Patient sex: M
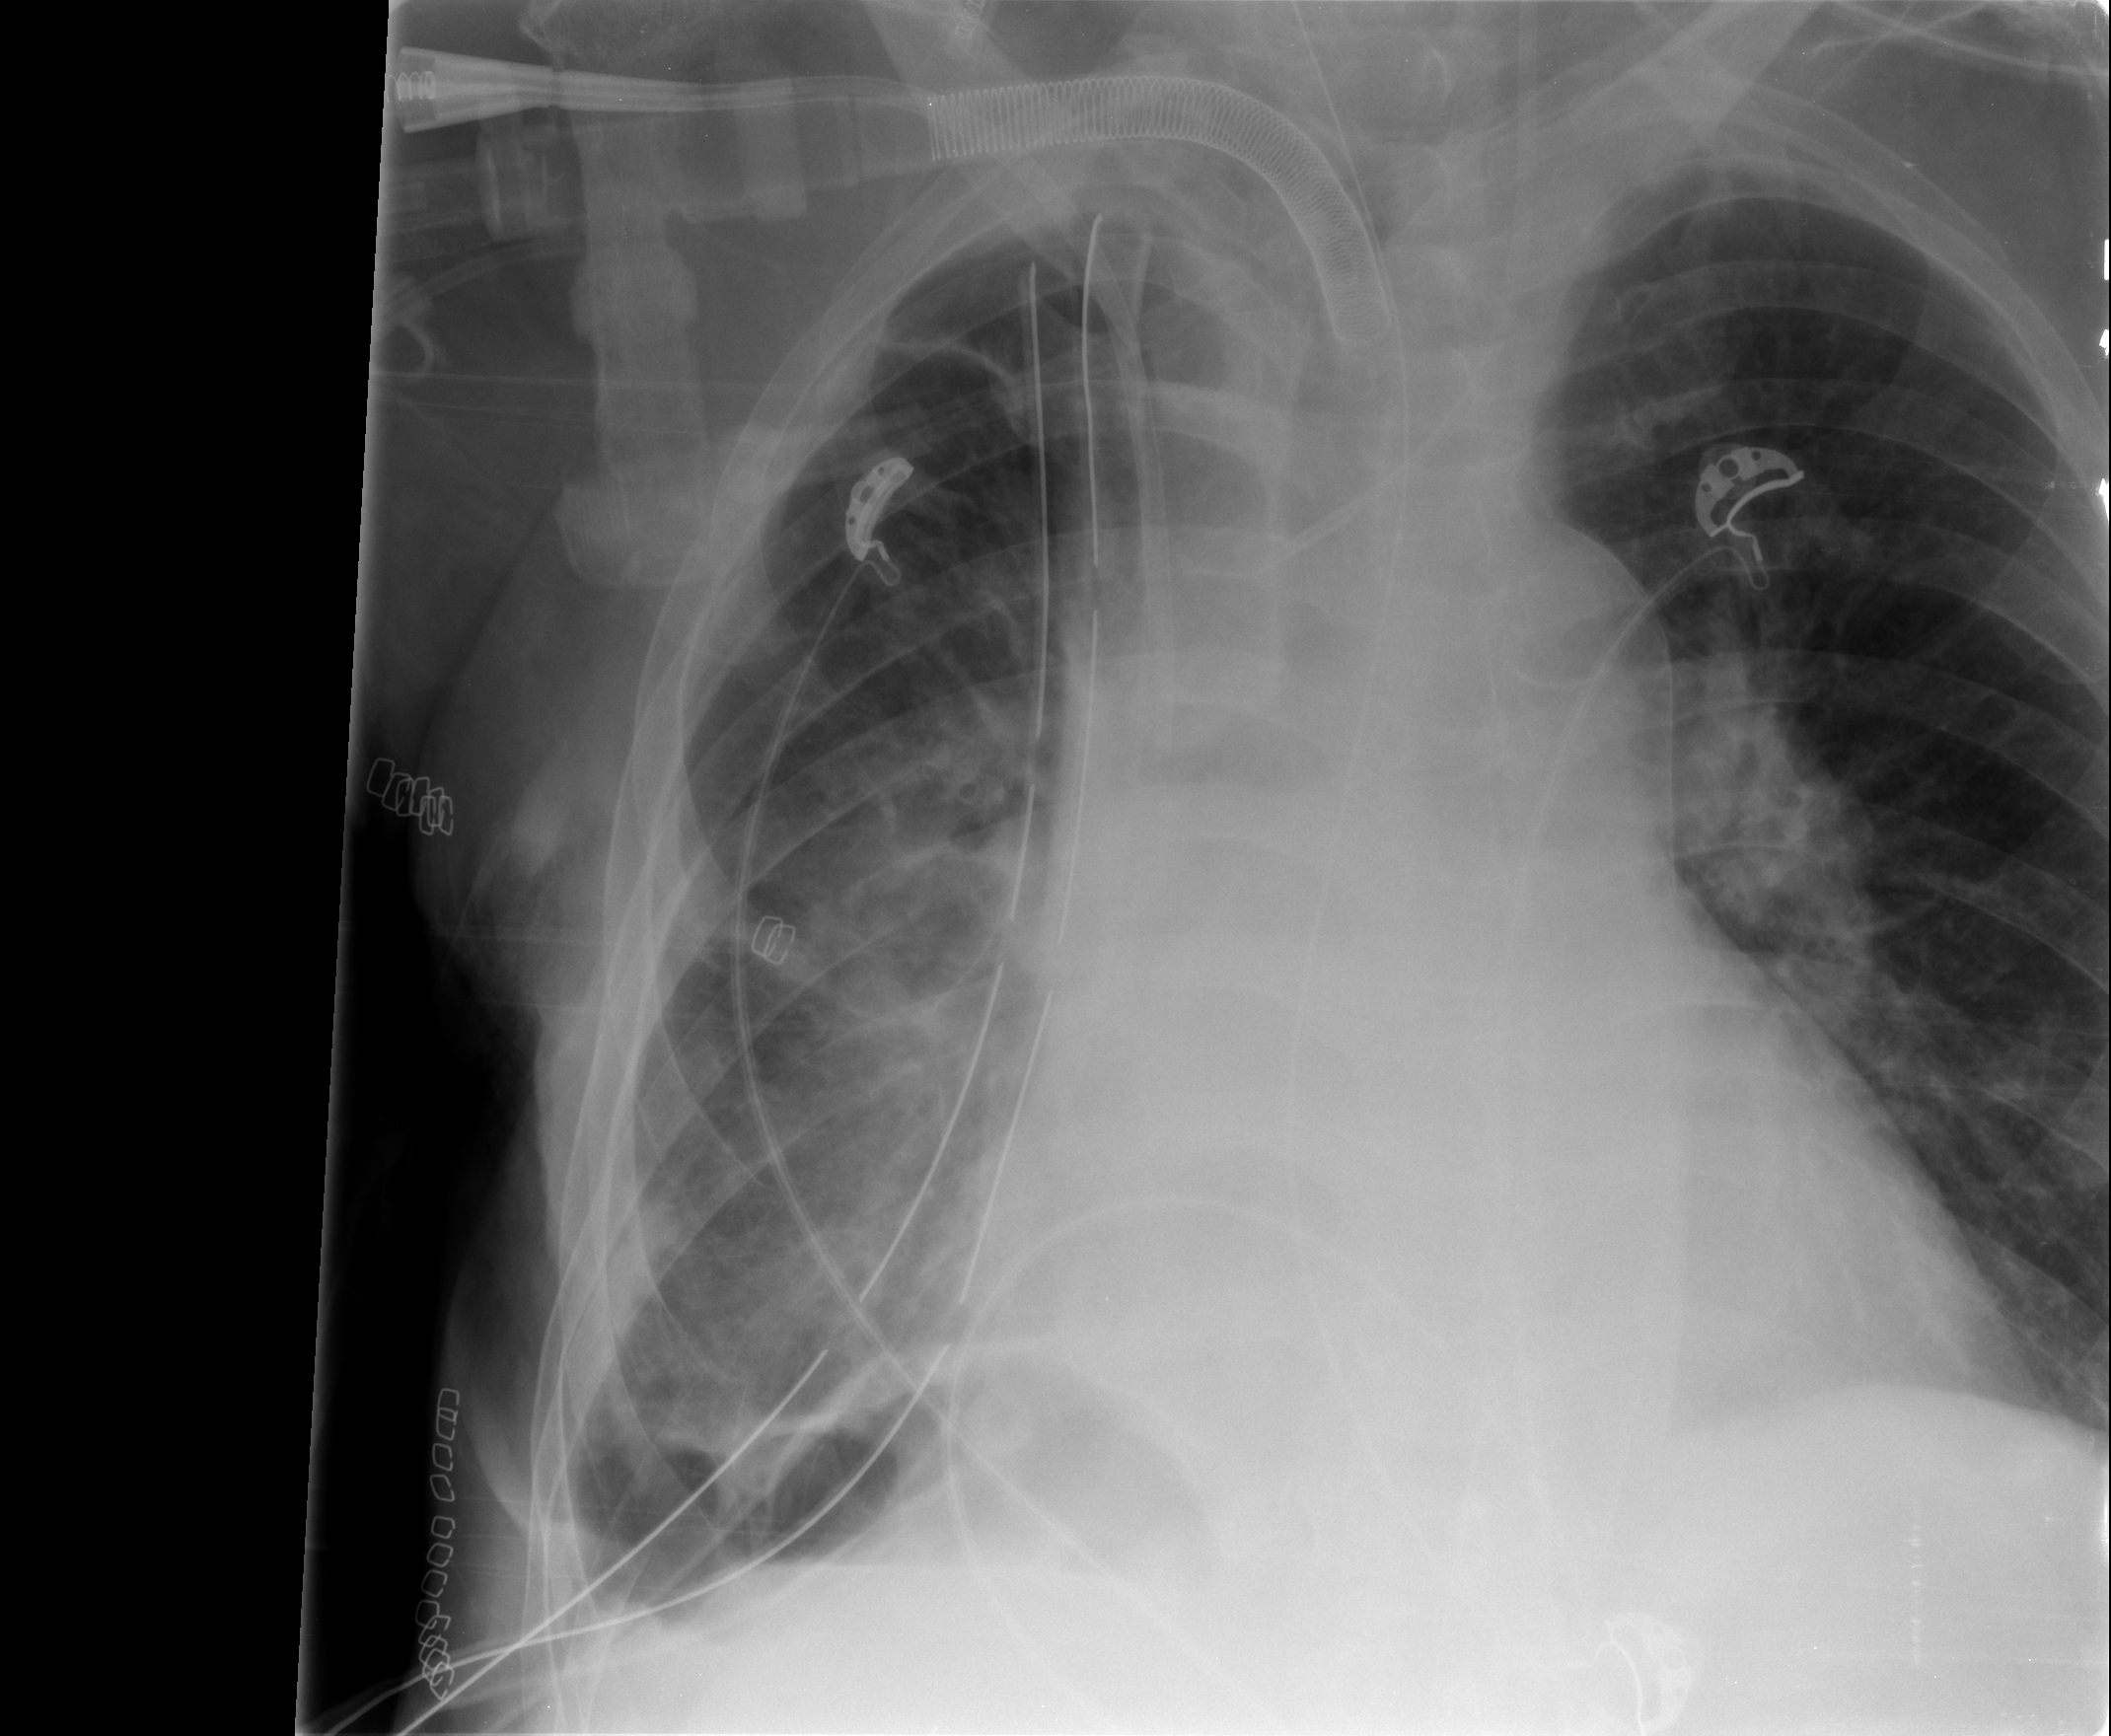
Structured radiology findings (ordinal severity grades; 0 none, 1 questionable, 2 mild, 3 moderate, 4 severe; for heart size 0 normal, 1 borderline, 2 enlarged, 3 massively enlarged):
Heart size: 2
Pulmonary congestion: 0
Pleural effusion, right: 1
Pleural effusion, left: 2
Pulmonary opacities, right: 3
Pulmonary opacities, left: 0
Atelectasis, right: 3
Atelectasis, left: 2